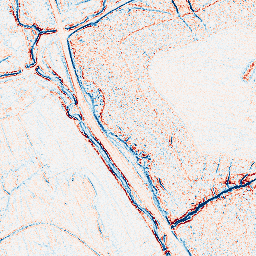
Category: edge_preserving
Decomposition family: bilateral
Decomposition parameters: d: 5
sigma_color: 50
sigma_space: 25
Upsampling method: bicubic
Upsampling parameters: scale: 4
Upsampling scale: 4